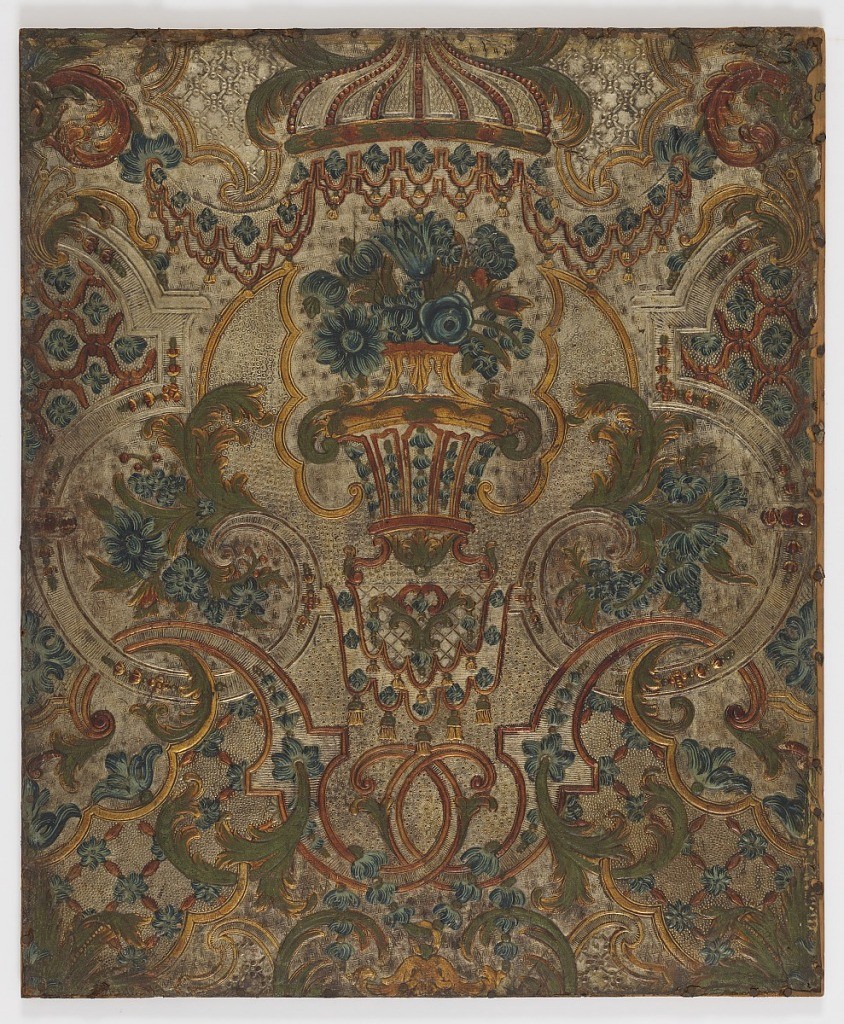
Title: sidewall
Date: ca. 1750
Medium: leather
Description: Central motif of a floral bouquet in an urn, on top of a lambrequin. This is enframed by scrolling strapwork and foliage. The background is filled with varying forms of trellis work.